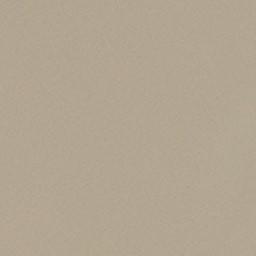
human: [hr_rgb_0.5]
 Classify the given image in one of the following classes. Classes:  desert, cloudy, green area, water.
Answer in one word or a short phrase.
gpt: desert